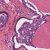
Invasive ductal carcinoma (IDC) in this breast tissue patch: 0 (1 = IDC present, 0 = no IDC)